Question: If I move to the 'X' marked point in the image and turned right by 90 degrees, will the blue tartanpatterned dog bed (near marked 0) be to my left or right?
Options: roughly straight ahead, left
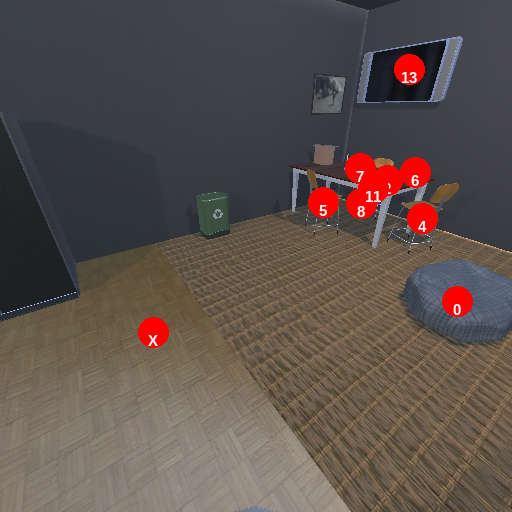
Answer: roughly straight ahead